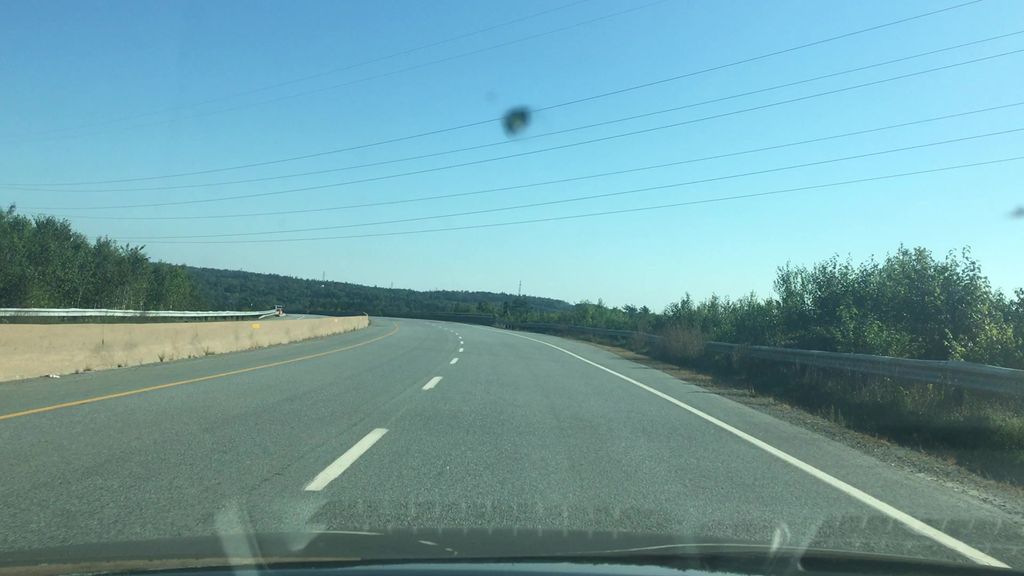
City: halifax